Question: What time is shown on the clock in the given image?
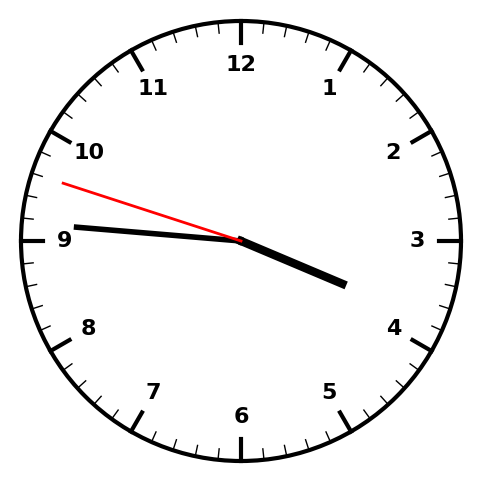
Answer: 03:45:48